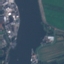
Land use / land cover: River